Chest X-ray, AP view. Patient: 31 years old, sex F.
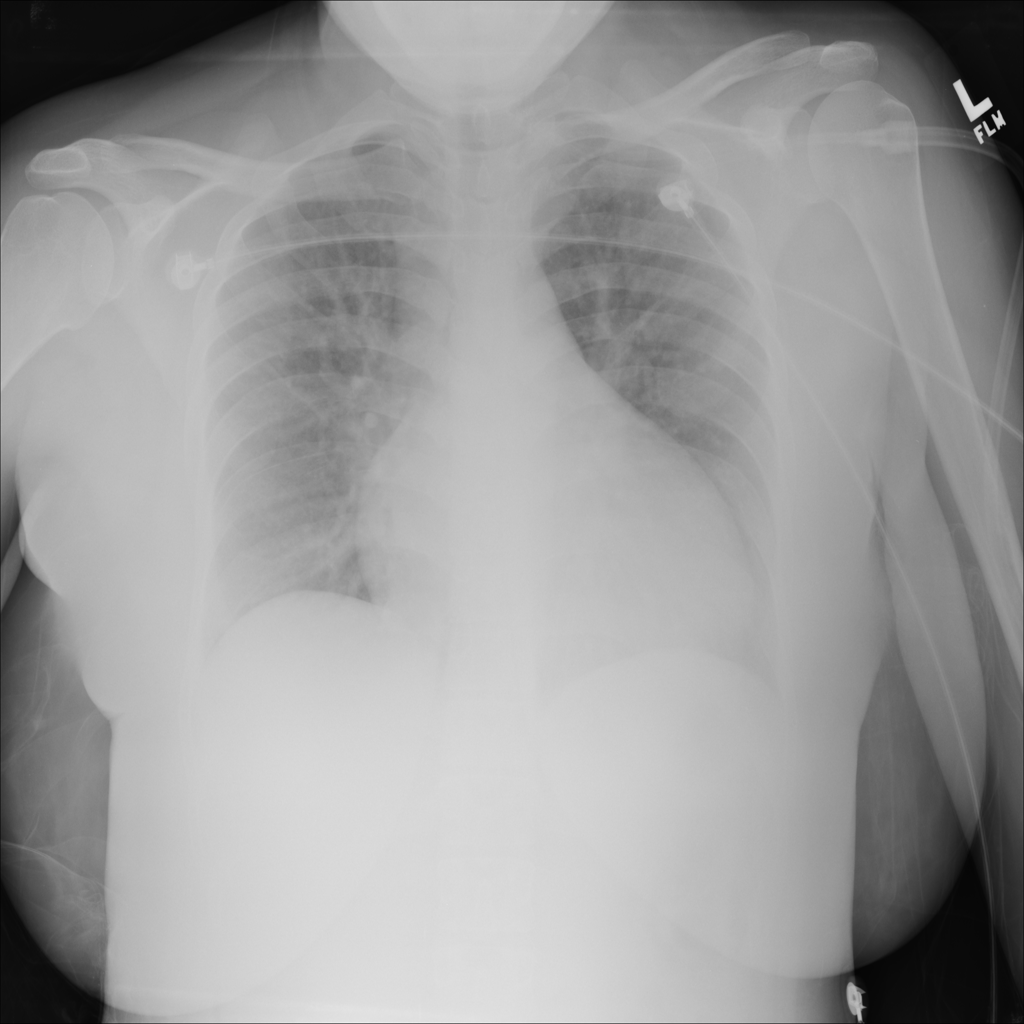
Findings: Cardiomegaly